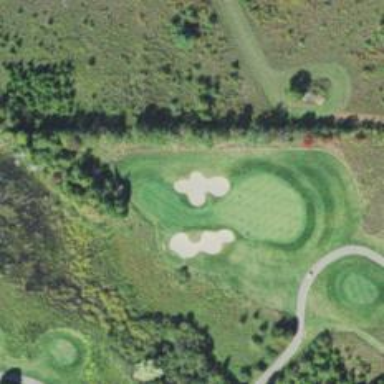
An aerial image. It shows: View of golf hole.